Field crop: maize
Growth stage: 2
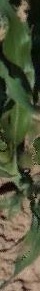
Species: maize